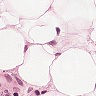
Metastatic tissue present: no